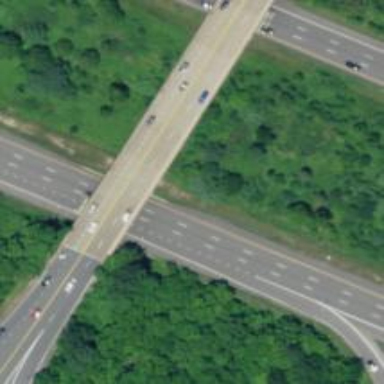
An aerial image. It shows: Motorway junction.